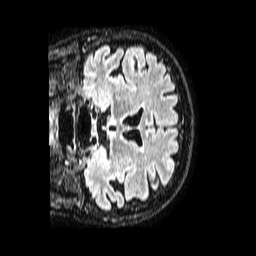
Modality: FLAIR
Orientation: coronal
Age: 79
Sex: female
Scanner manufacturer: philips
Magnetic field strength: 1.5 T
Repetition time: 4.8 s
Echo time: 0.3 s